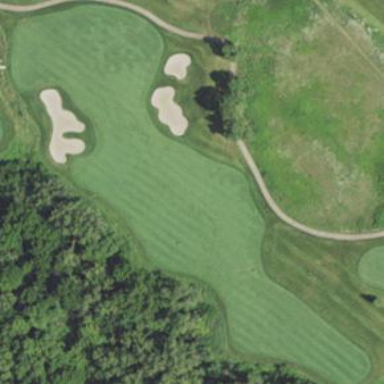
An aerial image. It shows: Grassy area designated as golf fairway.